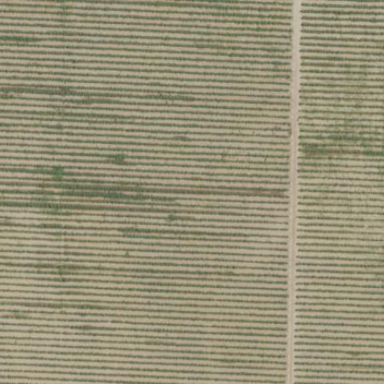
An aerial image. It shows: Vineyard.